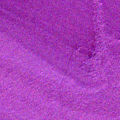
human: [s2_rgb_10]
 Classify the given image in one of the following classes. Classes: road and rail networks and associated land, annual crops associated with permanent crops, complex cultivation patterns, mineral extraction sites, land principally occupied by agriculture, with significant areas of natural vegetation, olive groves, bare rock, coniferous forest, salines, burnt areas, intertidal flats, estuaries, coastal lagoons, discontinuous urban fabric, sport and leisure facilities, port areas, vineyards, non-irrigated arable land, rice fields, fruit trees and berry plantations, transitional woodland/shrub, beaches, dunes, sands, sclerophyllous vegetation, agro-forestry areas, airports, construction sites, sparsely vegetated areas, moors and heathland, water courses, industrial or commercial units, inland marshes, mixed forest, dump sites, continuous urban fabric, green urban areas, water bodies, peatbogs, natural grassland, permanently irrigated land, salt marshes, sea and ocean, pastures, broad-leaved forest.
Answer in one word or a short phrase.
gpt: sea and ocean